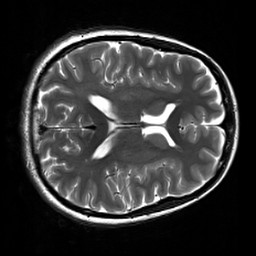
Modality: T2w
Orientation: axial
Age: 30
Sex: female
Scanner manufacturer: siemens
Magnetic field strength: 3 T
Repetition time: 7 s
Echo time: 0.09 s